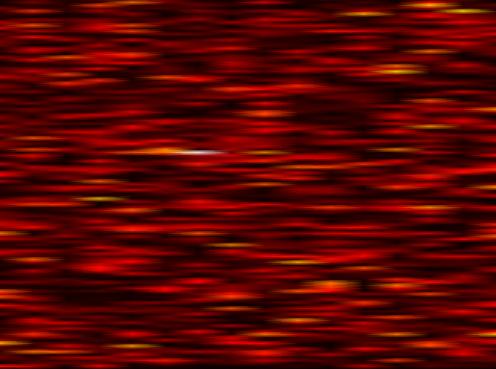
Label: FBMC